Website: apple
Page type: customer-info-address
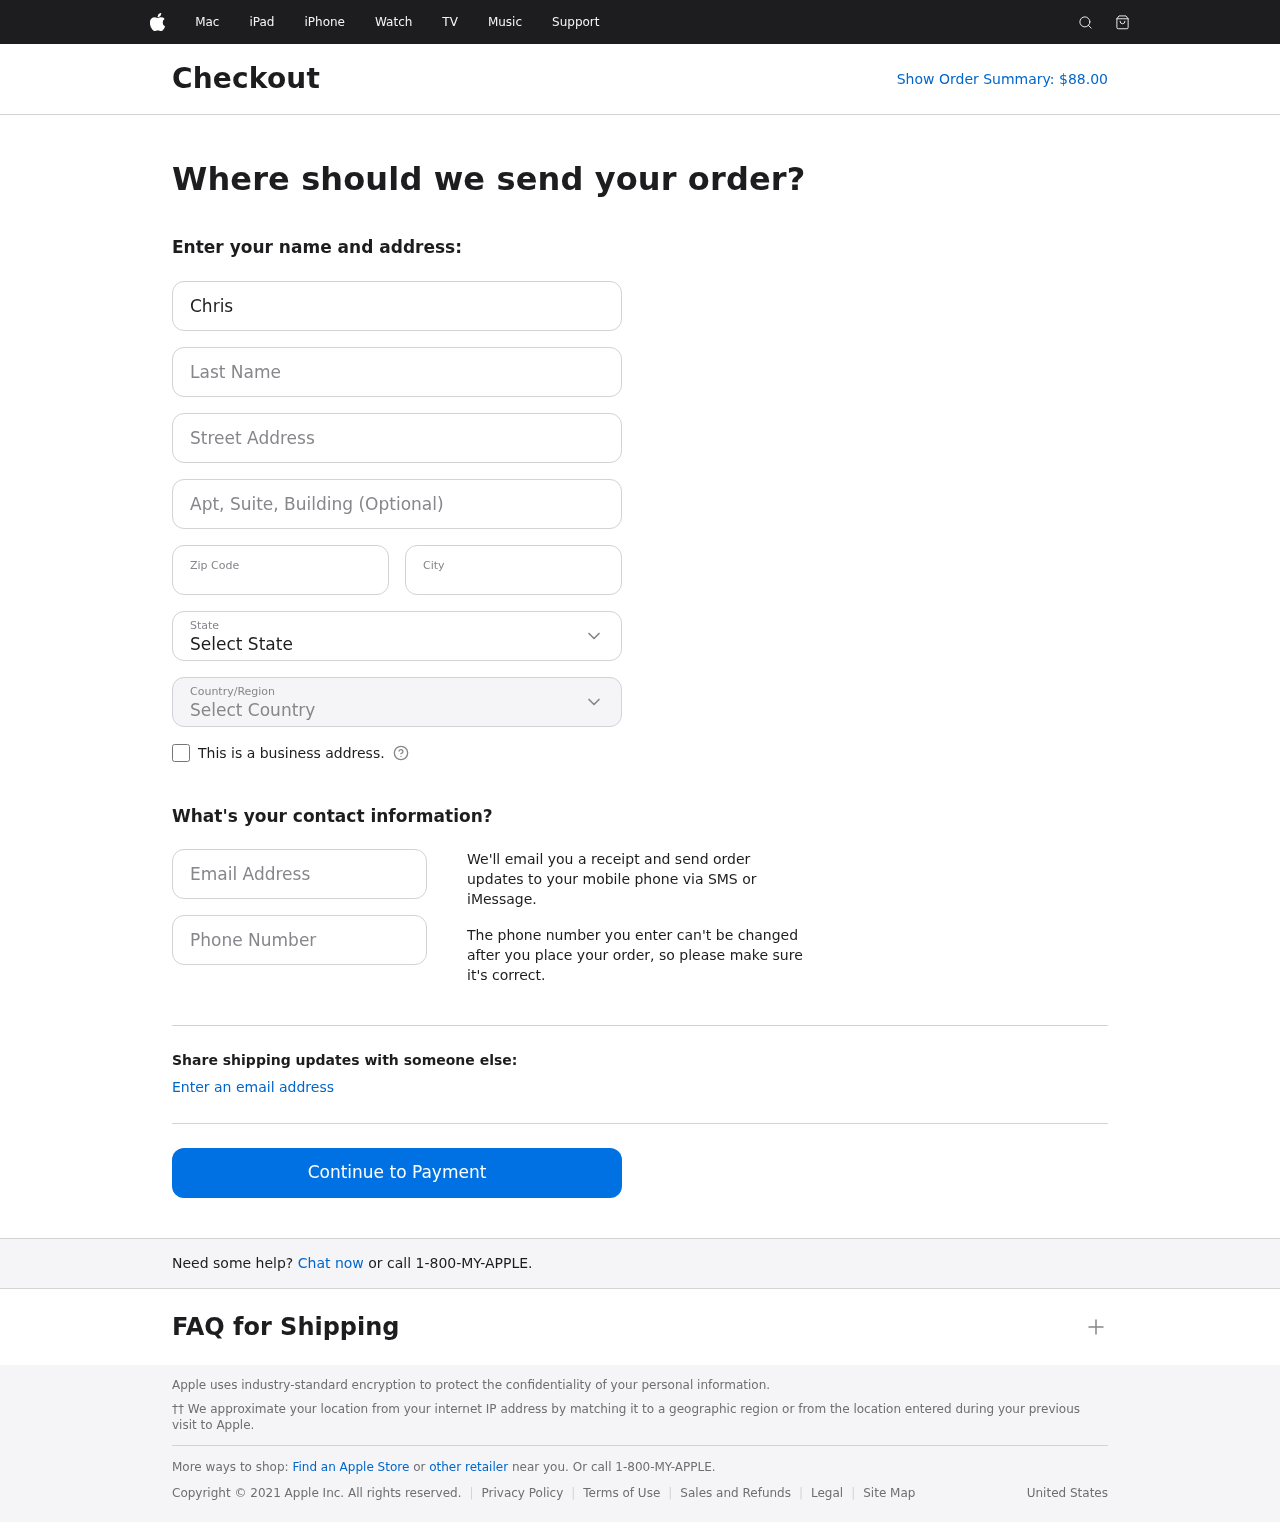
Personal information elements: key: PII_CITY
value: Port Michelle
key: PII_COUNTRY
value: United States
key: PII_EMAIL
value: christinaalvarez@hotmail.com
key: PII_FIRSTNAME
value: Christina
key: PII_LASTNAME
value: Alvarez
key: PII_PHONE
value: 8682827086
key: PII_POSTCODE
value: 64504
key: PII_STATE
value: Tennessee
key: PII_STREET
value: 330 Kelly Ramp Suite 670
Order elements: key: ORDER_TOTAL
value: Show Order Summary: $88.00